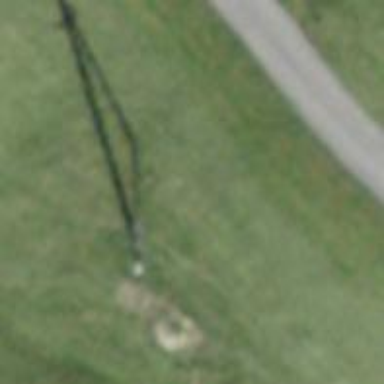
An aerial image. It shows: Power pole.